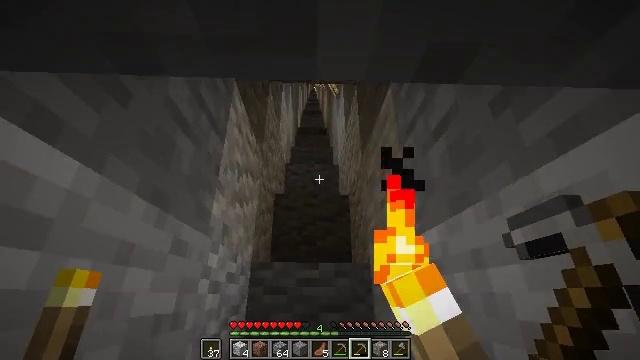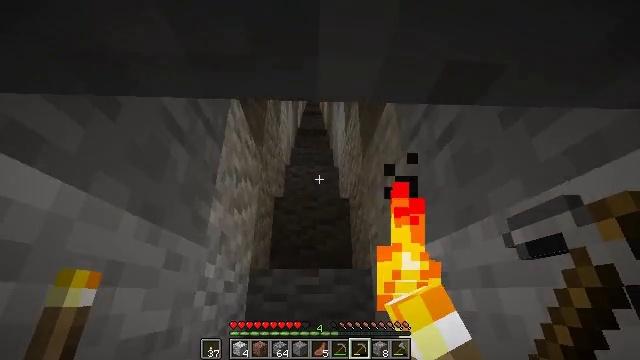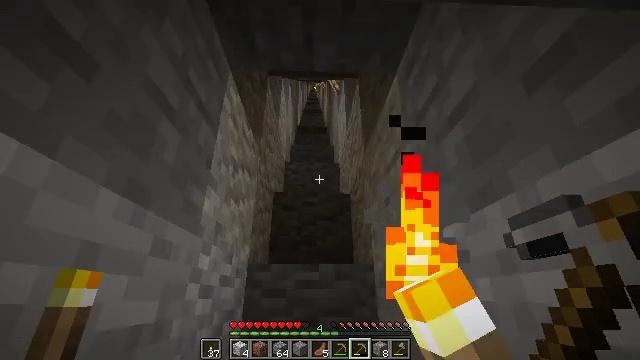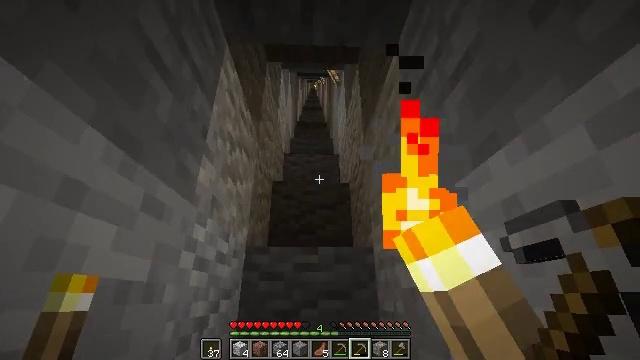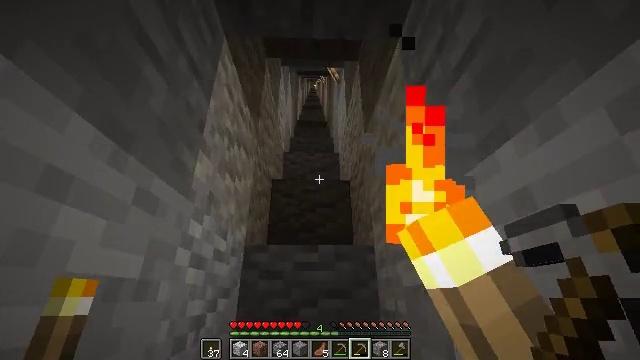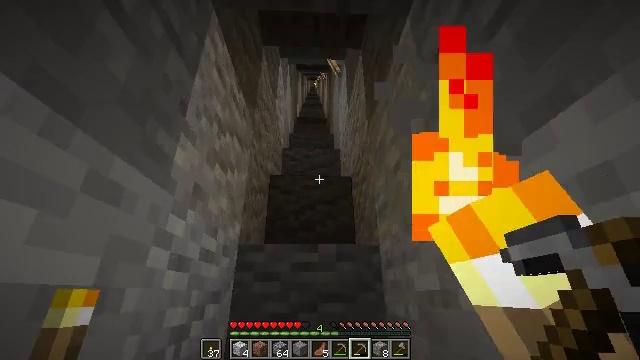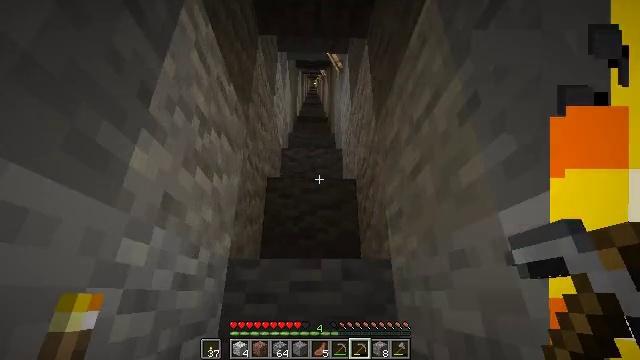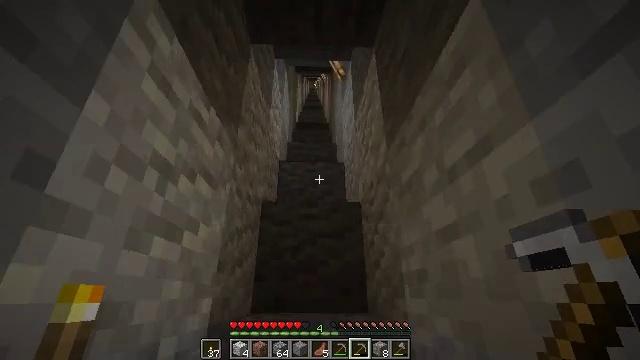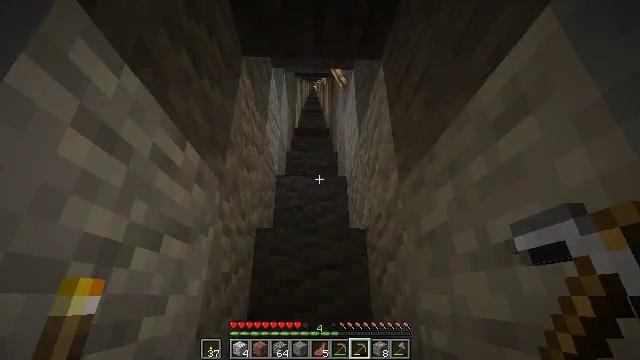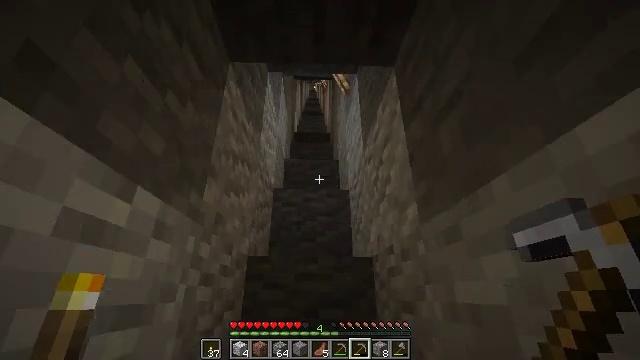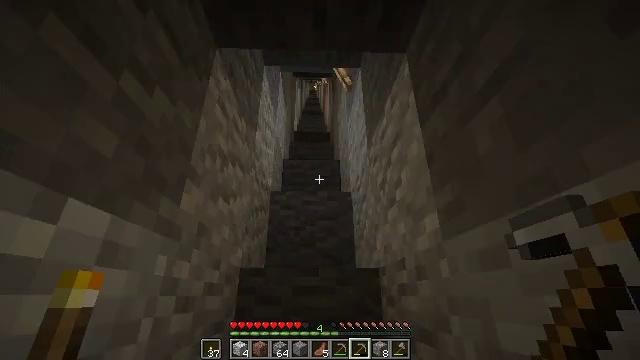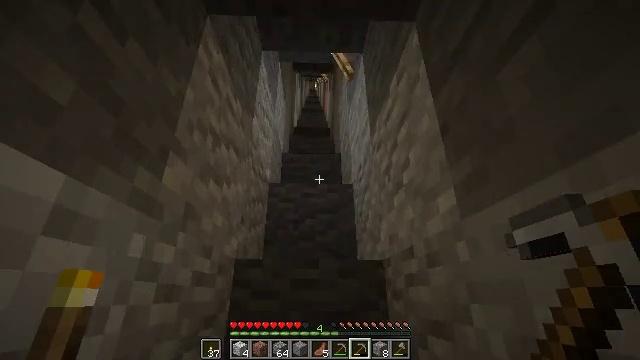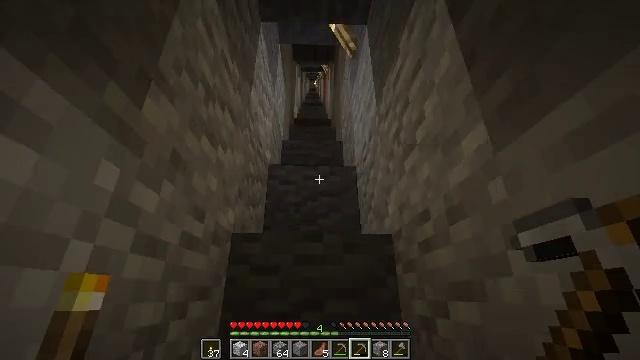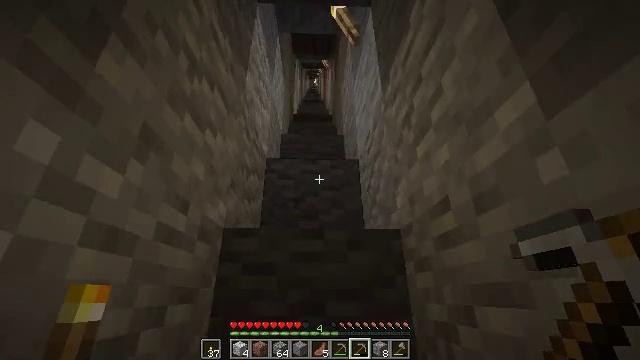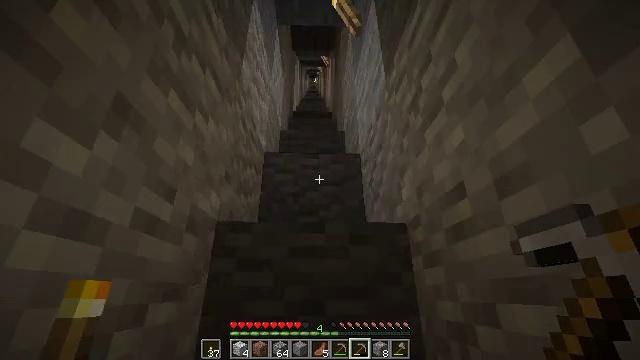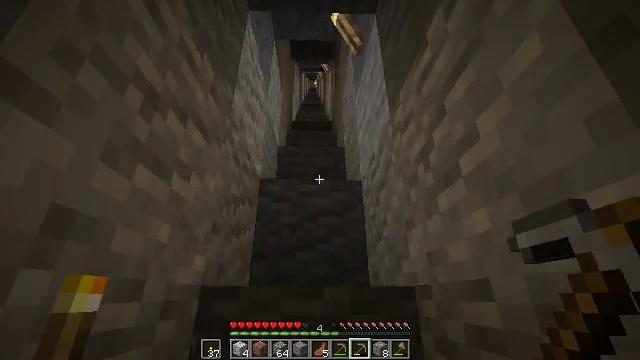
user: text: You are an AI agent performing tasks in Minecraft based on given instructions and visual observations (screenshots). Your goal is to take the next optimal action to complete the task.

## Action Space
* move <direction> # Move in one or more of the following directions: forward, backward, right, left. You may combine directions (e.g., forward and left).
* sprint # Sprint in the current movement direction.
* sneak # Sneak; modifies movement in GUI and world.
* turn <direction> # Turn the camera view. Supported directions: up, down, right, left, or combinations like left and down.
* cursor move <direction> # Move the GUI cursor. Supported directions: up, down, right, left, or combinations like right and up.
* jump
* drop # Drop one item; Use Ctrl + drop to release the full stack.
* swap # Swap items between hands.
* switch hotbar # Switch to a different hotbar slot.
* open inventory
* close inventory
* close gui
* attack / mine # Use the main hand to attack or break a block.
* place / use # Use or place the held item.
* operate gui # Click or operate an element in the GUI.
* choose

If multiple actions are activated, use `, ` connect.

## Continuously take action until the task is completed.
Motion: motion action
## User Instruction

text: Remove gravel from the inventory.
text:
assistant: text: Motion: move forward
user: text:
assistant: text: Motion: move forward
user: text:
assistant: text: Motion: move forward
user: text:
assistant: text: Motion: move forward
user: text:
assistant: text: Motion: move forward
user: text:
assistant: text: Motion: move forward, jump
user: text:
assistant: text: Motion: move forward, jump
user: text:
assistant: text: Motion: move forward, jump
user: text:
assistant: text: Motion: move forward
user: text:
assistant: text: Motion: move forward
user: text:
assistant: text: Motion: move forward
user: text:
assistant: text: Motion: move forward
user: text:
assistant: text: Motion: move forward
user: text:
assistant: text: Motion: move forward
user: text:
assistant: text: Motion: move forward, jump
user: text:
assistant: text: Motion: move forward, jump
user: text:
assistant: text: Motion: move forward, jump
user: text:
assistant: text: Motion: move forward, jump
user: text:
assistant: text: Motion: move forward
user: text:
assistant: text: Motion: move forward
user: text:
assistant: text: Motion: move forward
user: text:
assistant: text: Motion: move forward
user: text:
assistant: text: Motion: move forward
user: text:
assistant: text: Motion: move forward
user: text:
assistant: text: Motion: move forward, jump
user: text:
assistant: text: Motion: move forward, jump
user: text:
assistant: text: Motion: move forward, jump
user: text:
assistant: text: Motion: move forward, jump
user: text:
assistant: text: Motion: move forward
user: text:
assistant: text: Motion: move forward